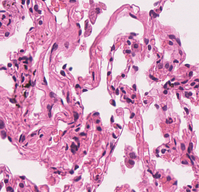
Tumor epithelial tissue: no
Tumor-associated stroma tissue: no
Normal tissue: yes